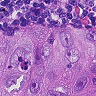
Metastatic tissue present: yes